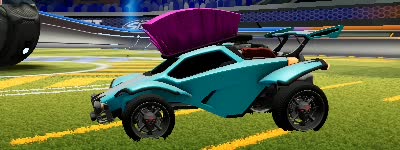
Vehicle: octane